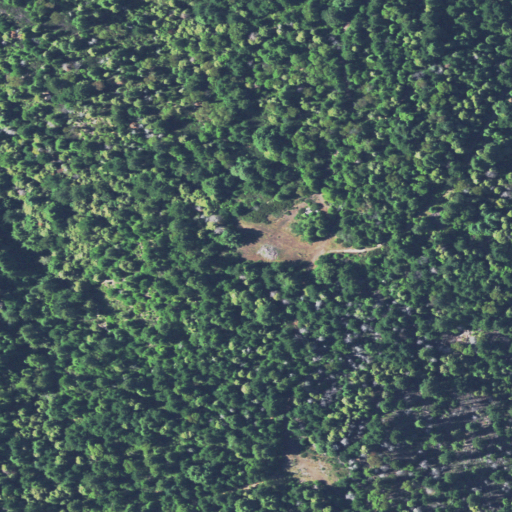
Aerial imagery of ridge(s) in California named Burnt Knoll Ridge containing evergreen forest and mixed forest